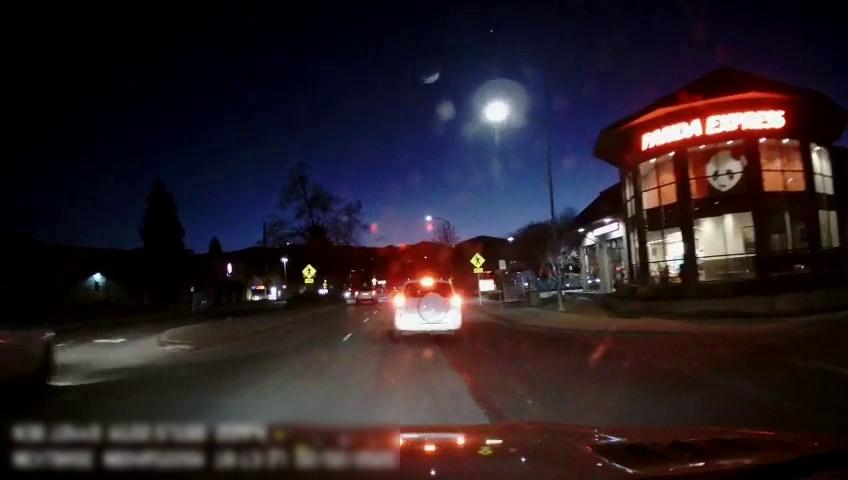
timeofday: Night
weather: Other
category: Drivable Space
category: Vehicles | SUV
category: Vehicles | SUV
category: Vehicles | SUV
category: Lanes | Alternate Lane
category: Traffic | Signs
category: Traffic | Signs
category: Traffic | Signs
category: Traffic | Signs
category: Traffic | Signs